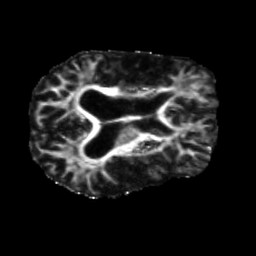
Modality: FA
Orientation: axial
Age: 71
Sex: male
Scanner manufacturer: siemens
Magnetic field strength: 3 T
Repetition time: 5.25 s
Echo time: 0.08 s